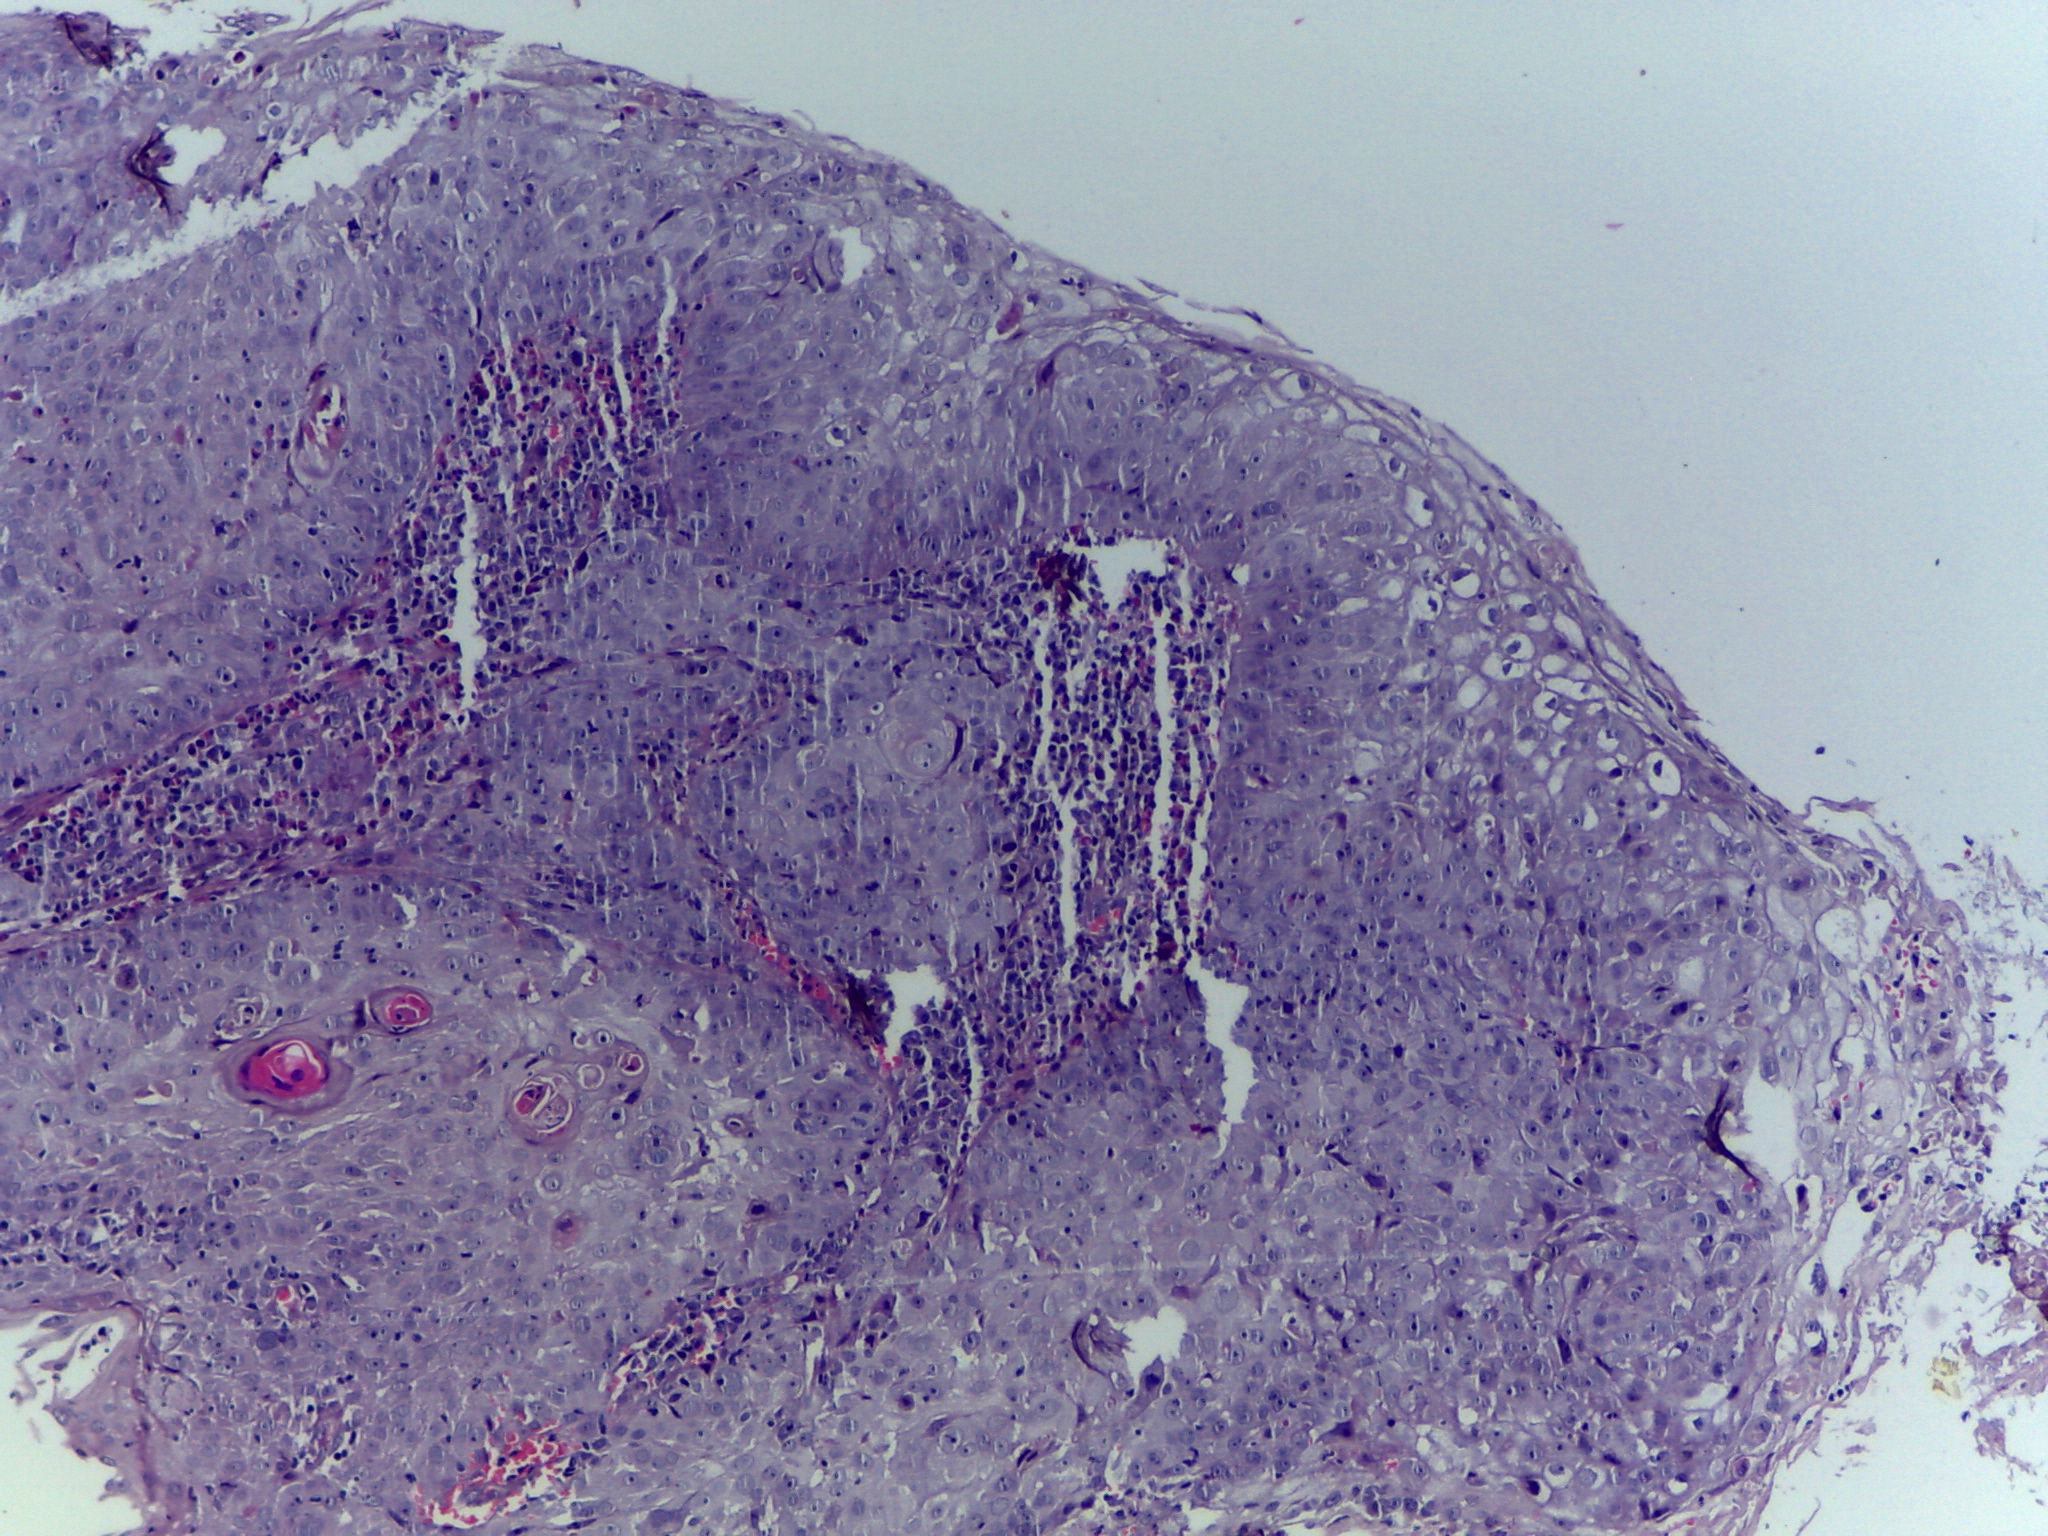
Diagnosis: OSCC